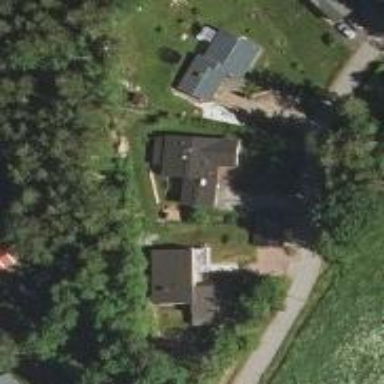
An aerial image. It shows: Driveway.